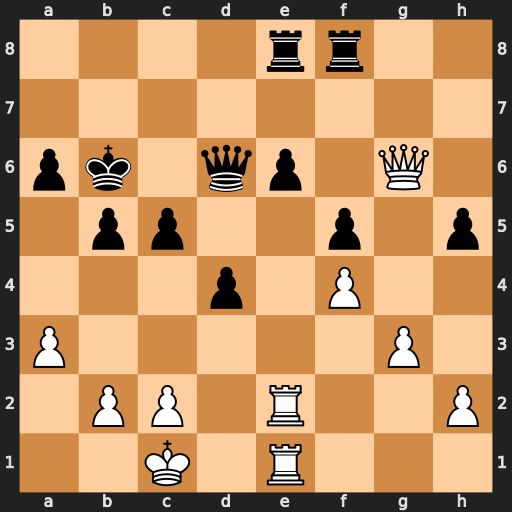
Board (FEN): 4rr2/8/pk1qp1Q1/1pp2p1p/3p1P2/P5P1/1PP1R2P/2K1R3
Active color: w
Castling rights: -
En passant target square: -
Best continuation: Rxe6 Qxe6 Rxe6+ Rxe6 Qxe6+